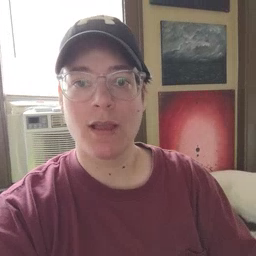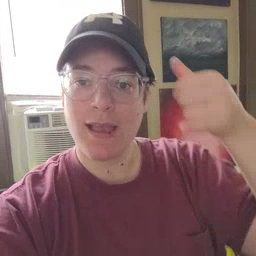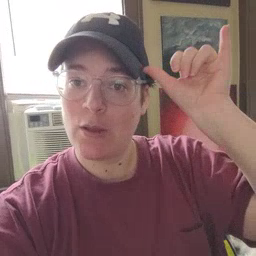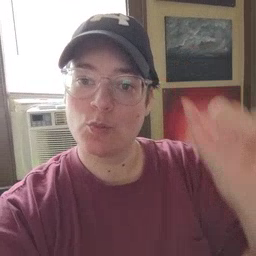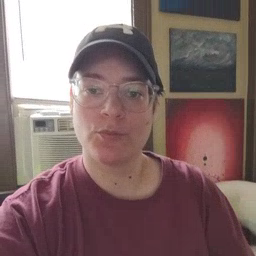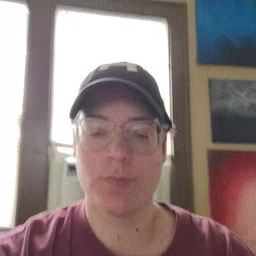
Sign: cow